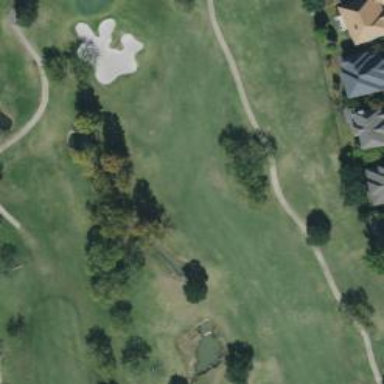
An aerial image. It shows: View of golf hole.